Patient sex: F
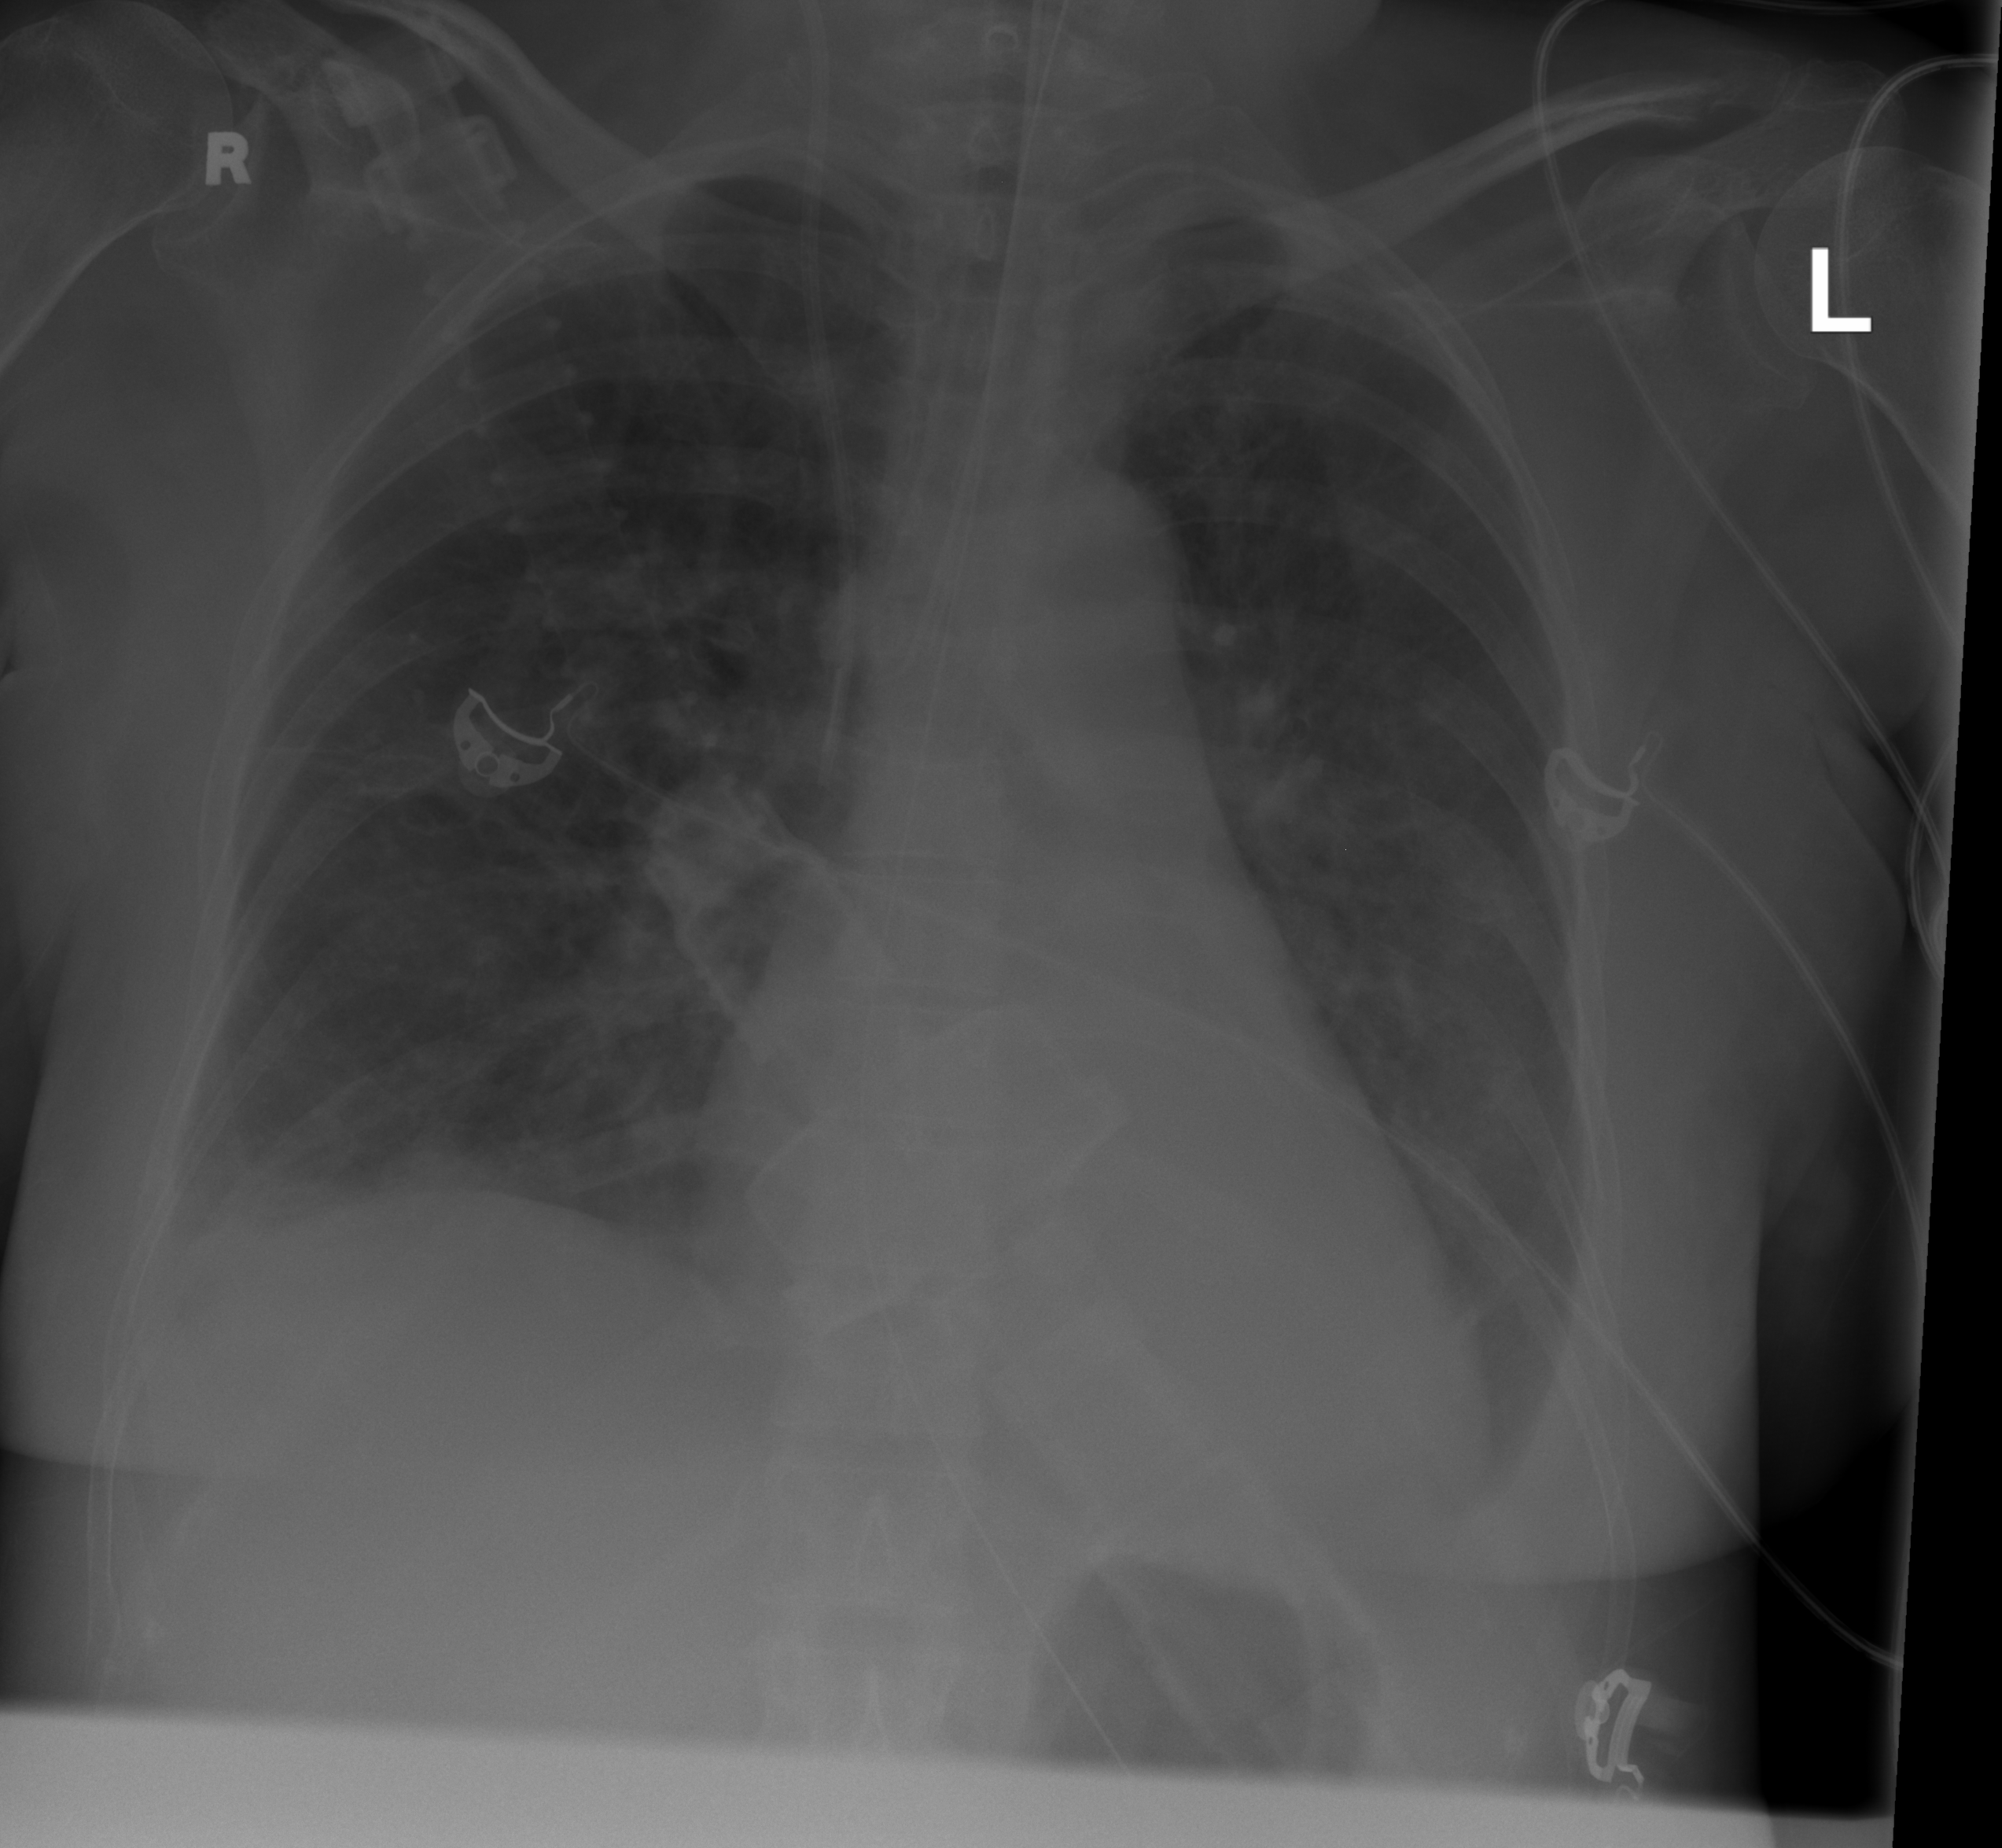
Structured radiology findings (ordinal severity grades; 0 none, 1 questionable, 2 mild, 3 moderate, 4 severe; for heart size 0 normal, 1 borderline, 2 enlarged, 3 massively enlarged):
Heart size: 0
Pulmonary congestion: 3
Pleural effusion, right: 1
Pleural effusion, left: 0
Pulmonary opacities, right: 1
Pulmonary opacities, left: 0
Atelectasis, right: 2
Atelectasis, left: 0